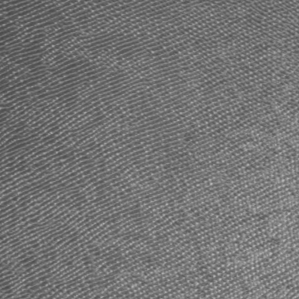
Label: frost